Question: I need to generate a text link cloud something like the image attached.
As some words are vertical, I am thinking of doing it via CSS3. But it is consuming lot of time.
Do you know any website or any better idea of how I can do it fast?
I am using transform property.

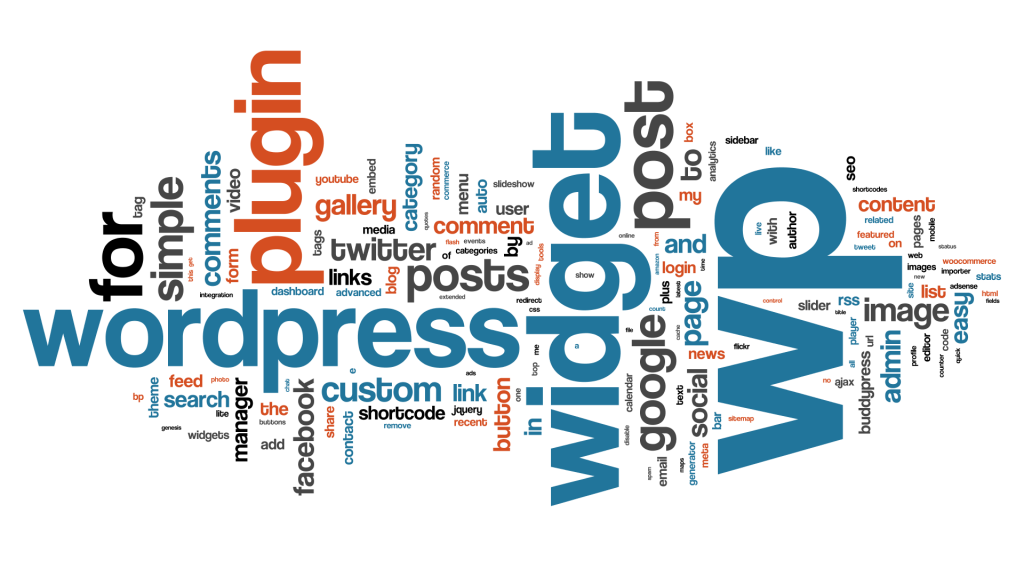
Answer: A list of websites:
<URL>
<URL>
<URL>
<URL>
<URL>
<URL>
Hope this helps! :)